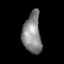
Tissue: lung
Cell type: Fibroblasts
Senescence score: 0.75
Nuclear area (px): 731
Mean DAPI intensity: 135.752